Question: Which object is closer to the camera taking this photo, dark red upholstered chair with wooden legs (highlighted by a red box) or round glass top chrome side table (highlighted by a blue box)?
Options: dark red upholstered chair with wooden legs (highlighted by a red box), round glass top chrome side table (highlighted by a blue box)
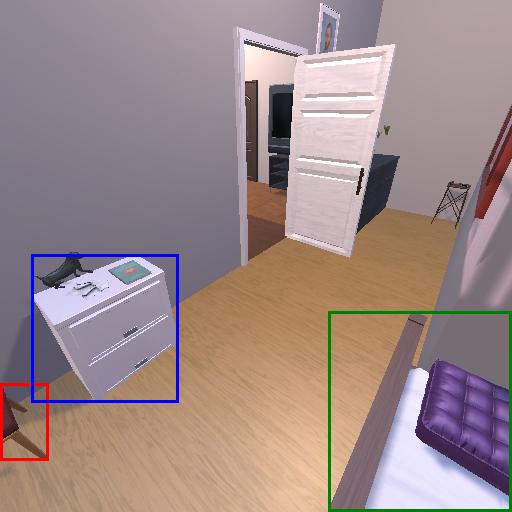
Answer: dark red upholstered chair with wooden legs (highlighted by a red box)